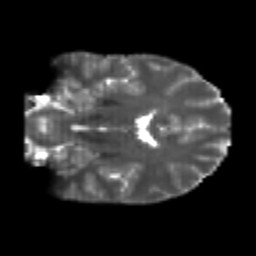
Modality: T2w
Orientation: coronal
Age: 22
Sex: male
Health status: healthy
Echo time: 0.074 s